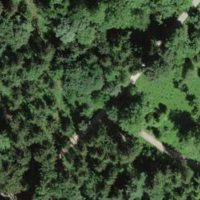
EUNIS habitat code: 44
Species observed at this site:
Eurydema ornata
Rhingia campestris